Question: How can I indicate like 'this' in Appledoc comments?
Backticks just read as backticks in Xcode Quick Help panel.

I'd really love to have 'NSStringFromClass' codified somehow.
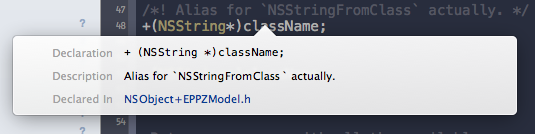
Answer: Use '@p' before a word to place it in monospaced font.
'''
///
/// @summary does some stuff
///
/// Alias for @p NSStringFromClass actually.
///
'''

<URL>.